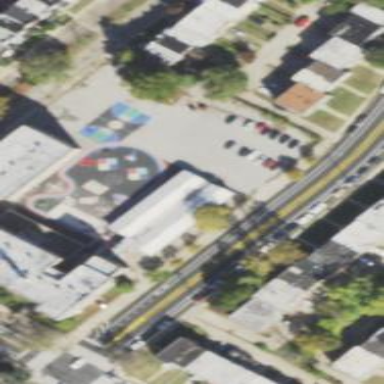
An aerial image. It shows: Asphalt schoolyard for leisure land.